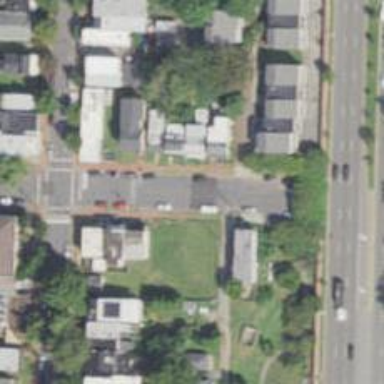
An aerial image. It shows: Alleyway designated as service road.